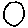
Label: circle